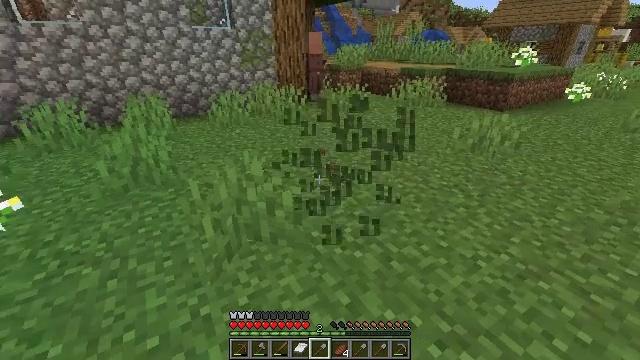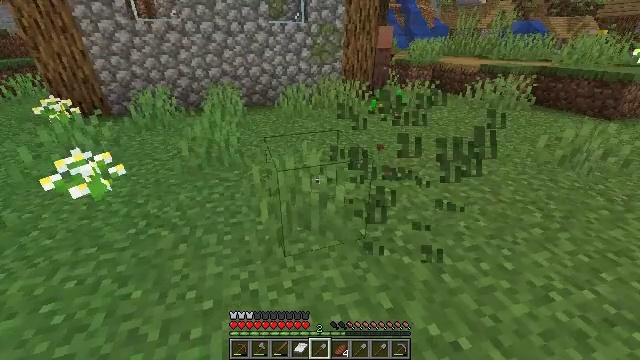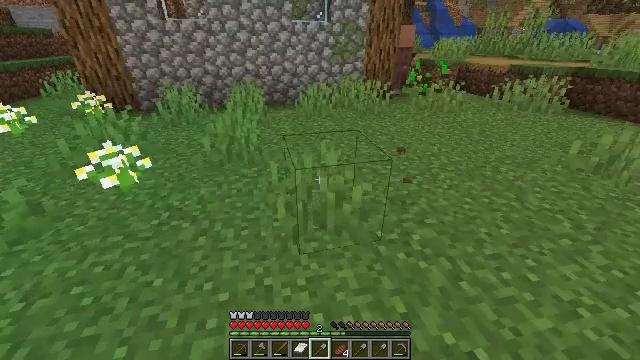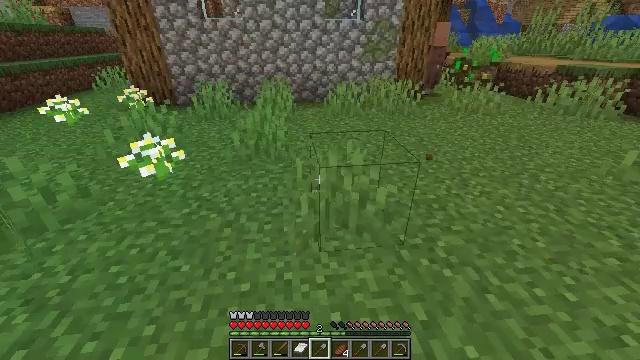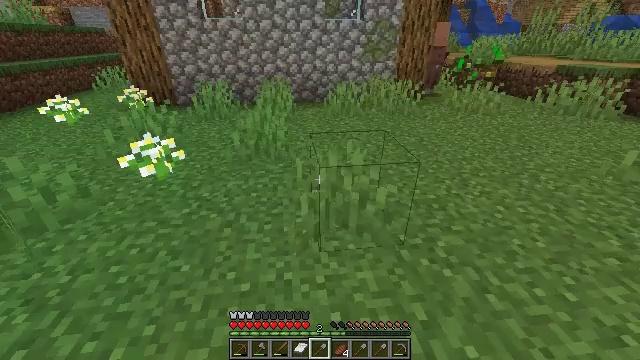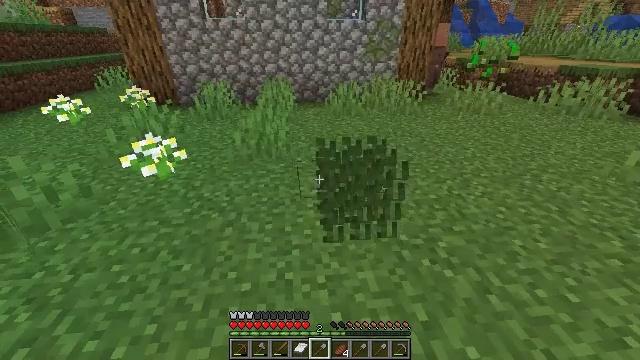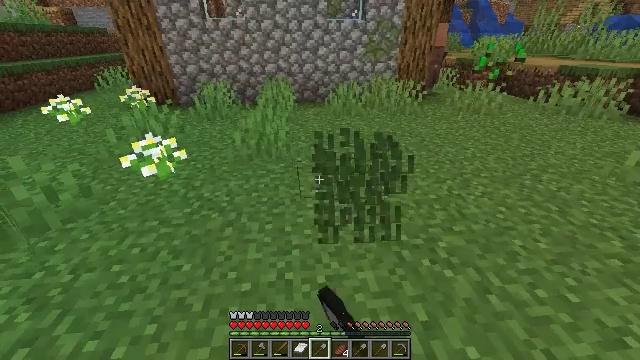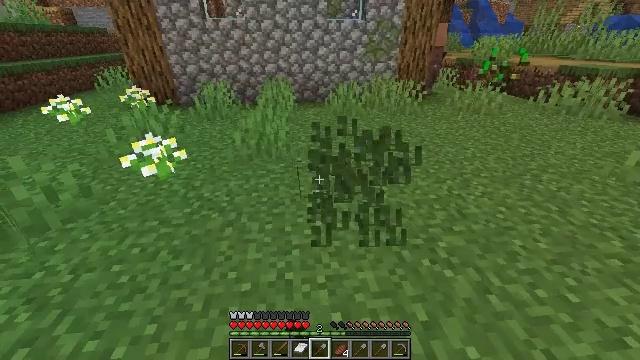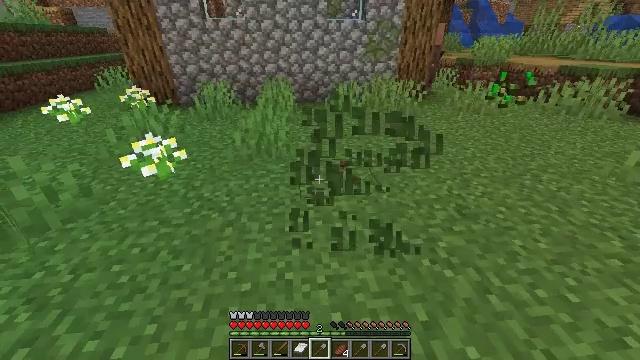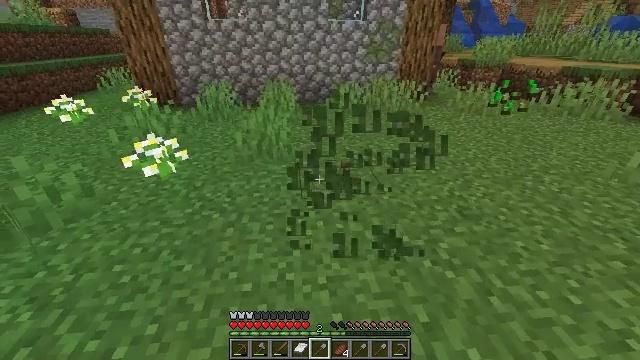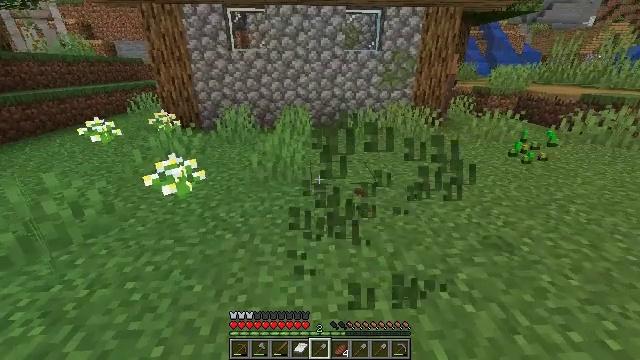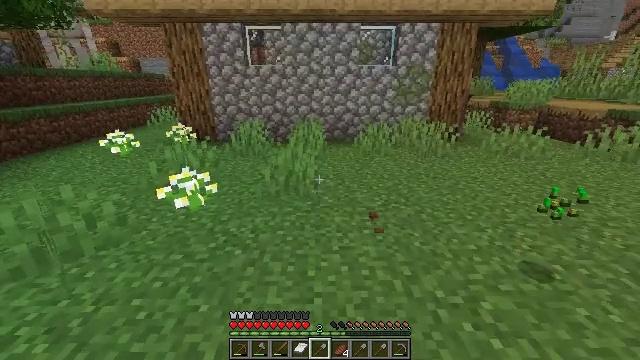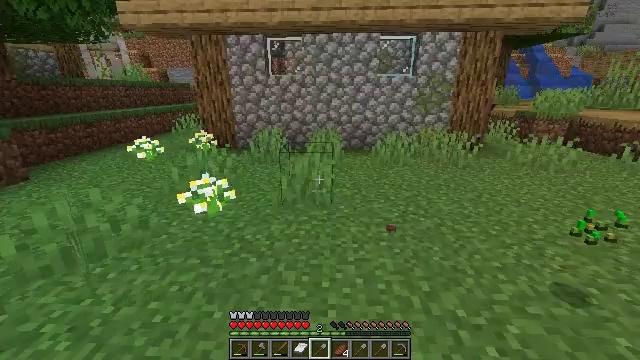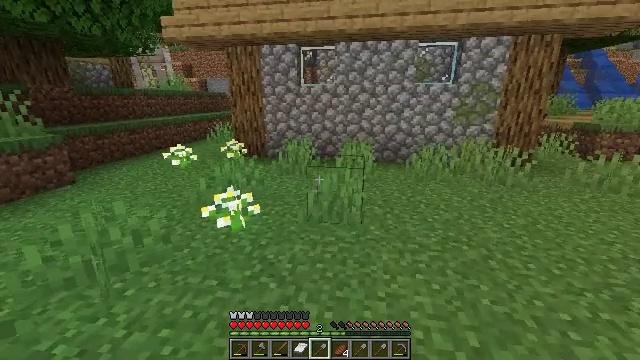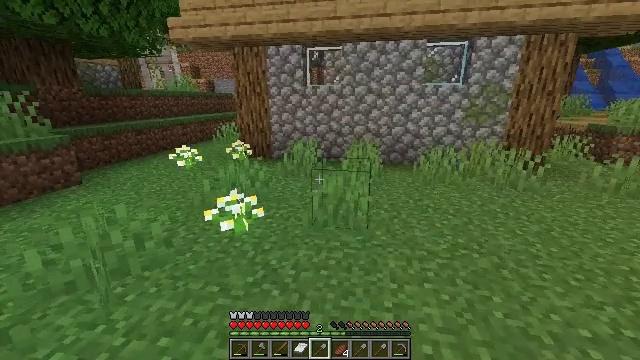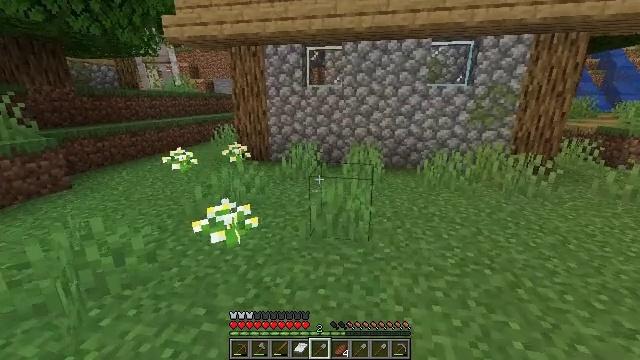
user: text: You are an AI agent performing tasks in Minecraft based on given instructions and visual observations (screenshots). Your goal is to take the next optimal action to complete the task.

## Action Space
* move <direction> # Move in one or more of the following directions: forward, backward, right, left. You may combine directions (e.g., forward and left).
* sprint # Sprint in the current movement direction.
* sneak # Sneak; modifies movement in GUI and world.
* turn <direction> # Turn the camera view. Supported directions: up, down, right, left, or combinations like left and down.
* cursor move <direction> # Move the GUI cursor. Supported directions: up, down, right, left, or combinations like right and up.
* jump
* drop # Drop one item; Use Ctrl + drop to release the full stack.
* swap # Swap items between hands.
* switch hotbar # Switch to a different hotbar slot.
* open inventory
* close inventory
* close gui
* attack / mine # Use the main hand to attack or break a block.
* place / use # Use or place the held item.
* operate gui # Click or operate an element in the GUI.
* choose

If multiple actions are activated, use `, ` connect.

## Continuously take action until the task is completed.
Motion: motion action
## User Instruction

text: Mine the grass in the plains.
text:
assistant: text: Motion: turn left and down
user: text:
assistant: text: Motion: turn left
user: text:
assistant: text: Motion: turn left
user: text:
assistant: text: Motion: no_op
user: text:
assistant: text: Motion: attack / mine
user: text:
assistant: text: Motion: attack / mine
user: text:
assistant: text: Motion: attack / mine
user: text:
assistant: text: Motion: no_op
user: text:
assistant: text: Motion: no_op
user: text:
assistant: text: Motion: turn left and up
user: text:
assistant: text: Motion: move forward, turn left and up
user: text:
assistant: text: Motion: move forward, turn left and up
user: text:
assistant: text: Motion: move forward, turn left and up
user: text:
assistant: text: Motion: move forward, turn left
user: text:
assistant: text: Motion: move forward
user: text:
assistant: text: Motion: no_op
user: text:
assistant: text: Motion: no_op
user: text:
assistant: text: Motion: attack / mine
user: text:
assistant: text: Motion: attack / mine
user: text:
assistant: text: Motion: no_op
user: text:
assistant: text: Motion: turn right
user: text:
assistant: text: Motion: turn right
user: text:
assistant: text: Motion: turn right
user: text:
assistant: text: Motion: turn right
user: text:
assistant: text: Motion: turn right and up
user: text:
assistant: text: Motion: turn right and up
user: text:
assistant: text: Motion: no_op
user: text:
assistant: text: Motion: attack / mine
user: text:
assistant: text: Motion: attack / mine
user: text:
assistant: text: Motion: attack / mine